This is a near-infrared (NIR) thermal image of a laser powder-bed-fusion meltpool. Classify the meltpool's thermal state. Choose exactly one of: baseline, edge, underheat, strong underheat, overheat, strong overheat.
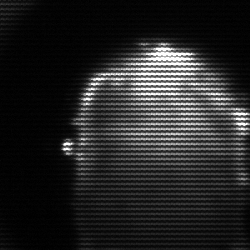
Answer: baseline